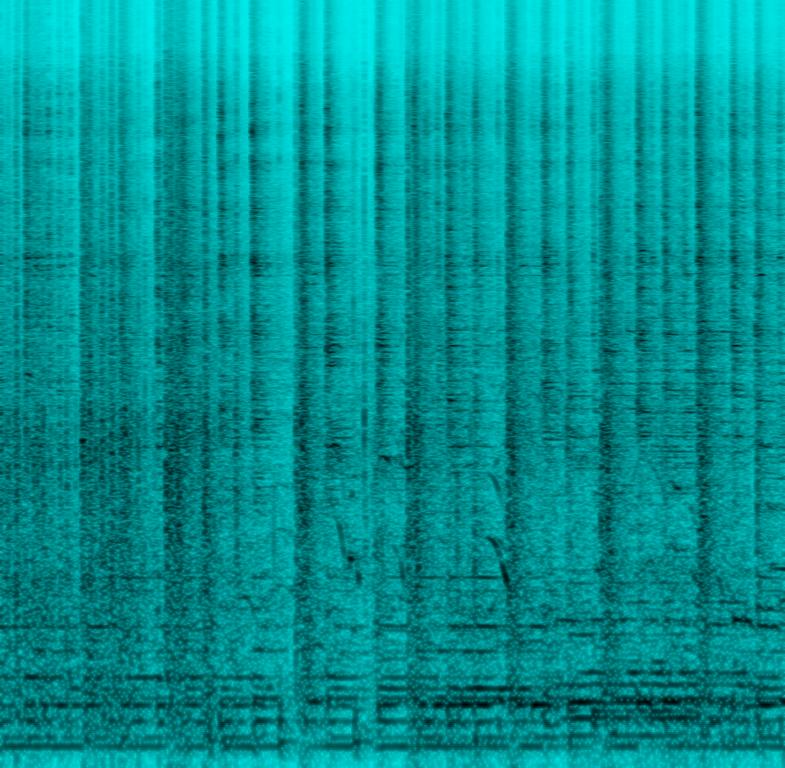
This low quality audio features a guitar playing flamenco style. The guitar plays only two chords. The sound of foot-stomping can be heard. A female voice sings vocals in the background. This song has no other instruments. This song can be played for a flamenco dance.